Field crop: maize
Growth stage: 2
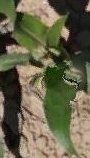
Species: maize